Question: today we realized that some tests where throwing exceptions but all the tests where 'pass'. In fact the exception text was shown in green.
Does this make sense?
Is there a way to make the tests fail if an exception is unhandled (I know that most of the time that happens)?
The screenshot:

The tested method:
'''
[TestMethod]
public void CommunicationCore_CommunicationController_ConnectRequestWellProcessed()
{
// Arrange
IUnityContainer container = new UnityContainer();
ICommonInitializer initializer = new CommonInitializer(container);
initializer.Initialize(); // register all types
DriveConnection connectionSettings = CreateFakeConnetionSettings(1);
Transaction transaction = null;
ICommunicationController controller = container.Resolve<ICommunicationController>();
object locker = new object();
// Act
controller.Connect(
connectionSettings,
result =>
{
transaction = result;
lock (locker)
{
Monitor.Pulse(locker);
}
});
// asyncronous communication wait for the process of the message
lock (locker)
{
Monitor.Wait(locker, 10000);
}
// Assert
bool connectSuccessfully = (transaction != null) && !transaction.Response.ErrorResult.ErrorDetected;
Assert.IsTrue(connectSuccessfully);
((IDisposable)controller).Dispose();
}
'''
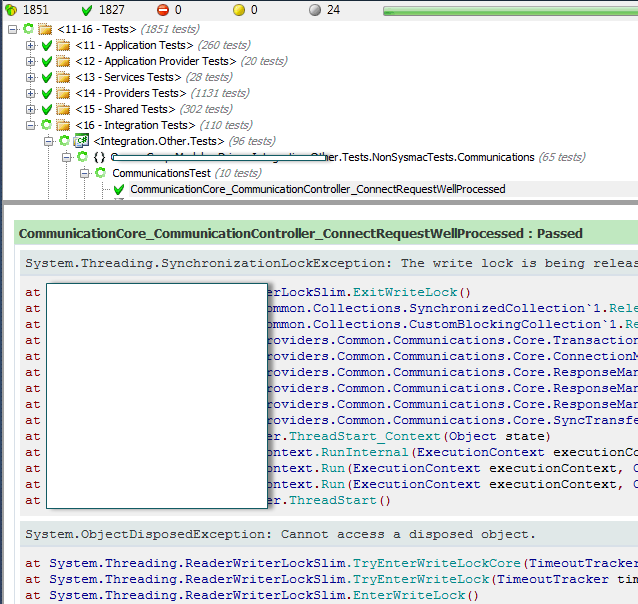
Answer: From the call stack you posted, I see that the exception occurs in a seperate thread.
It seems that only exceptions thrown in the calling thread of the test method cause the test to fail. Consider this example:
'''
[TestMethod]
public void ThreadExceptionTest()
{
new Thread(() => { throw new Exception("Error in thread"); }).Start();
}
'''
Also see this question: <URL>